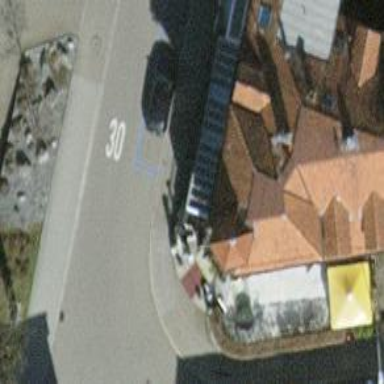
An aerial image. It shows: Restaurant.